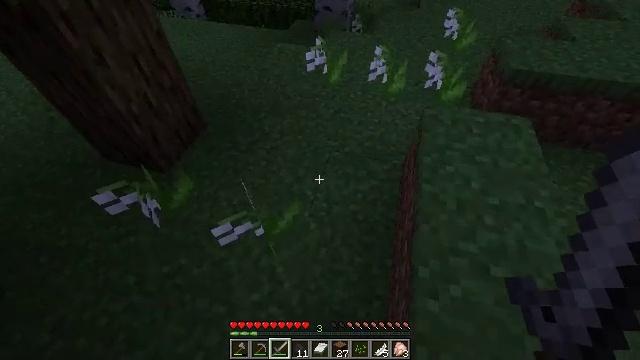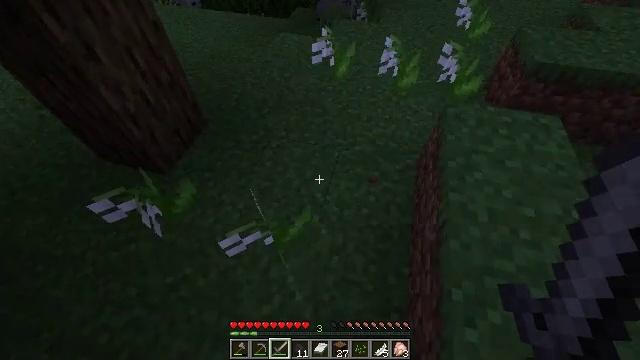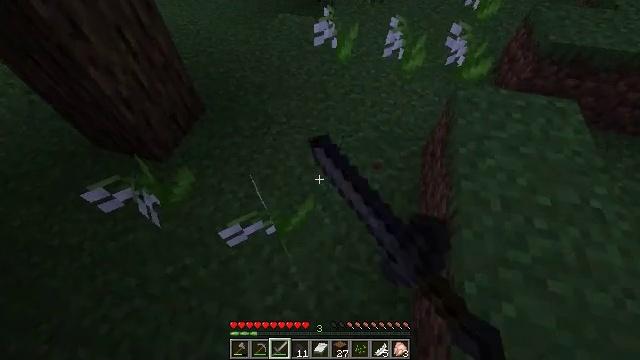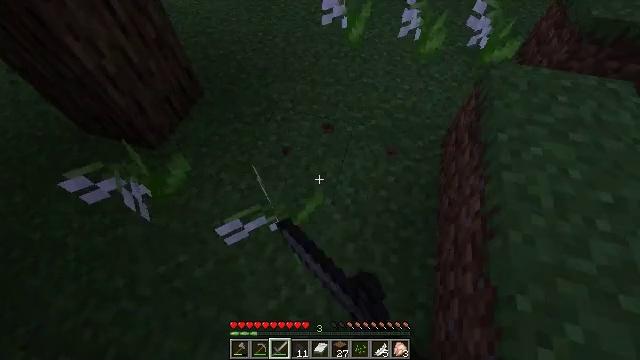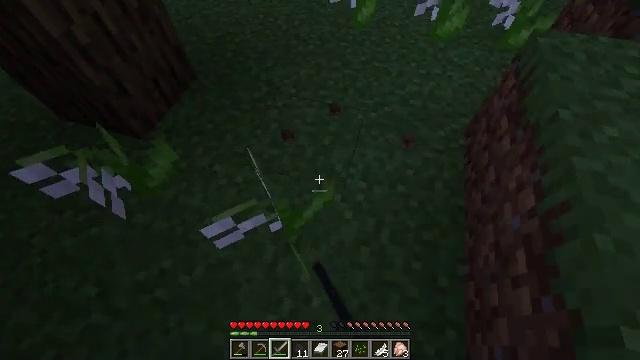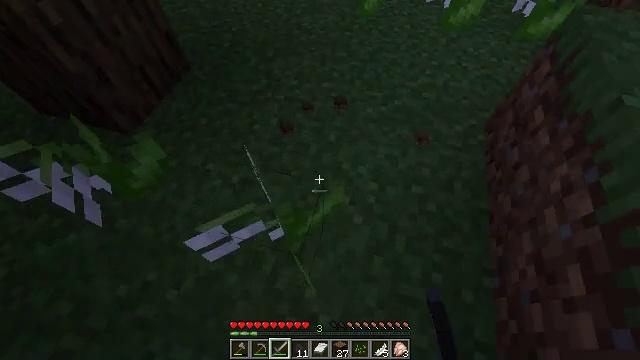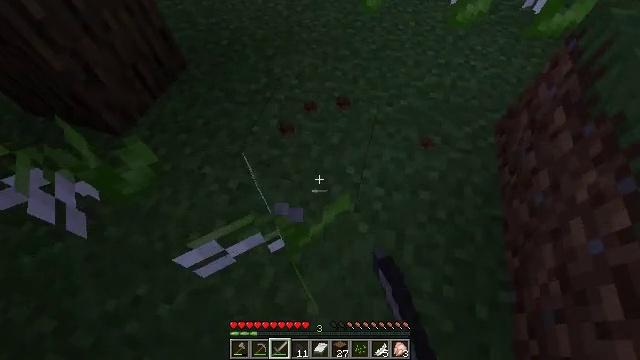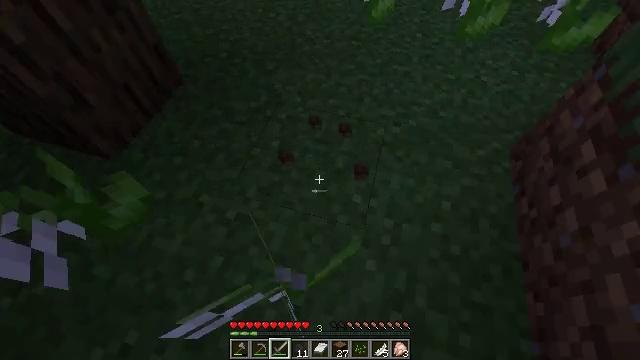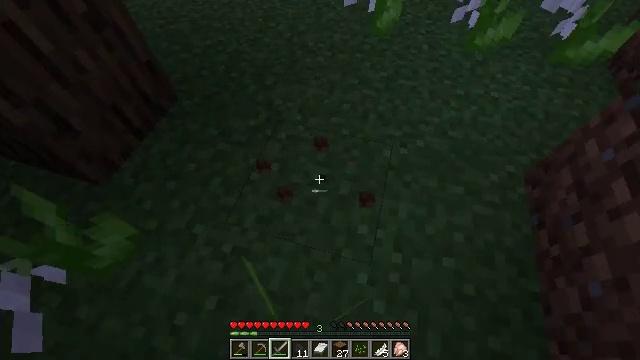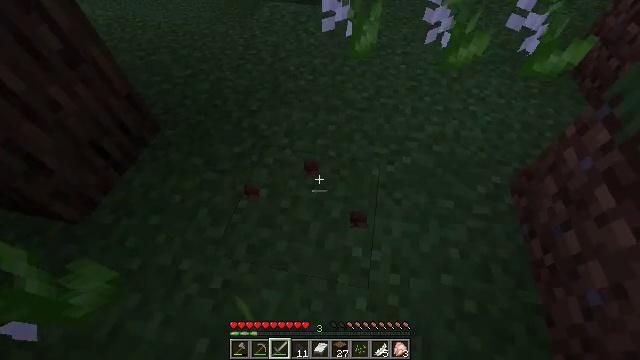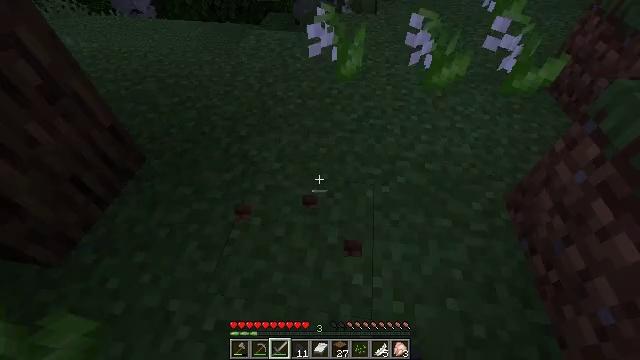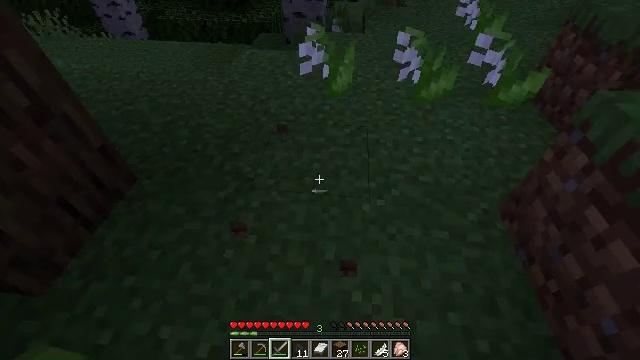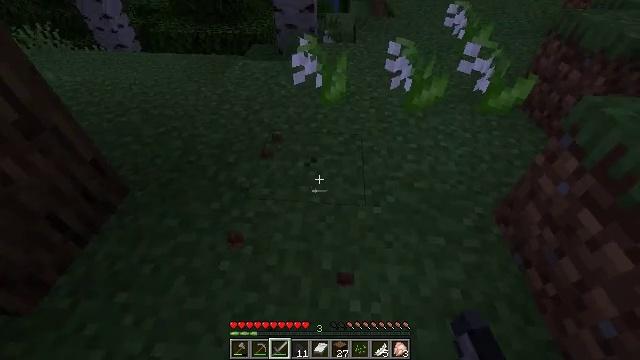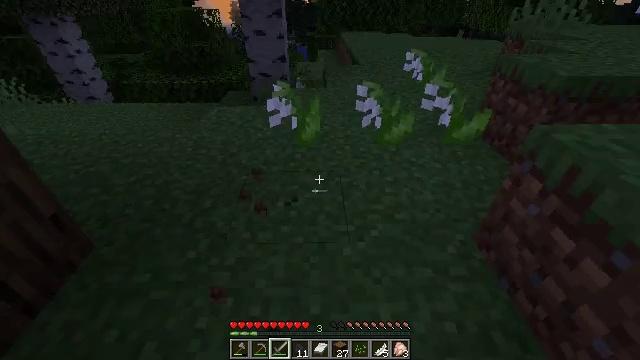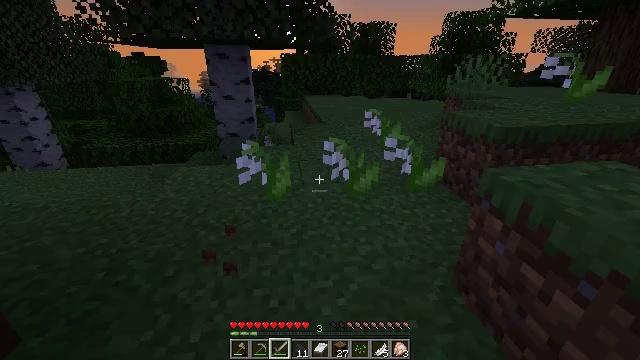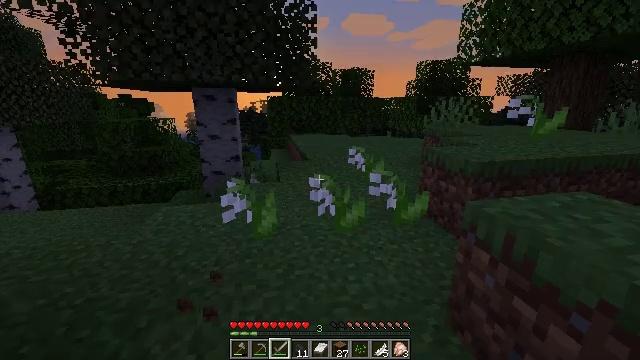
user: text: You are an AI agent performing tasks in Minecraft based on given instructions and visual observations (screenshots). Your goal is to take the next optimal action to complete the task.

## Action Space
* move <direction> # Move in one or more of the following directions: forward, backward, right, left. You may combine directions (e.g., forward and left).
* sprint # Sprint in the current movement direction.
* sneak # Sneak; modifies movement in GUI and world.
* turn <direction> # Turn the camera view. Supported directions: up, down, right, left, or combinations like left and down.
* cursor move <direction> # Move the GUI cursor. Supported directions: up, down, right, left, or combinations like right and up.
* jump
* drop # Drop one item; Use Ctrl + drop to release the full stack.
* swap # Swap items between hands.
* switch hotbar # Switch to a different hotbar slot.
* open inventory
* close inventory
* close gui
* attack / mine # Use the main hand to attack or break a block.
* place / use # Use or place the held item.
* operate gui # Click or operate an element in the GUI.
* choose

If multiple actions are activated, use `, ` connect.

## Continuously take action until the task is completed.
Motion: motion action
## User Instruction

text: Pick the delicate lily of the valley flower.
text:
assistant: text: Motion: move forward and move left, turn down, attack / mine
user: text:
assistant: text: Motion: move forward, turn down, attack / mine
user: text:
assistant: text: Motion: move forward, turn down, attack / mine
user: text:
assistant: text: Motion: move forward
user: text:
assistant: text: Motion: move forward, attack / mine
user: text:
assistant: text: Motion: move forward, attack / mine
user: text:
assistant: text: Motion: move forward, attack / mine
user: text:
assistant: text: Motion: attack / mine
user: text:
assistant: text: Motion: turn right and up
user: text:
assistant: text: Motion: turn right and up
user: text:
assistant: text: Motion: turn right and up, attack / mine
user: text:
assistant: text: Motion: turn right and up, attack / mine
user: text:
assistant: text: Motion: turn right and up, attack / mine
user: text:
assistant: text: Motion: turn right and up
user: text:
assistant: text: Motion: turn right and up
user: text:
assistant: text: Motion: turn right and up
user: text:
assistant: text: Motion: attack / mine
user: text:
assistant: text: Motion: attack / mine
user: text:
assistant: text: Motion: attack / mine
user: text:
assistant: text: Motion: move forward, attack / mine
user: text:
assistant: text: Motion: move forward, turn right and down, attack / mine
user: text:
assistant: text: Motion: move forward, turn right, attack / mine
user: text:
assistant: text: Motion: attack / mine
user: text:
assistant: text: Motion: no_op
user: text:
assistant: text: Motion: turn right, attack / mine
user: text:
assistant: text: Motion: turn right, attack / mine
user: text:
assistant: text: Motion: attack / mine
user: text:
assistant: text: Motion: attack / mine
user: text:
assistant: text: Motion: move left, turn right and down
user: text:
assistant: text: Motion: move left, turn right and down, attack / mine